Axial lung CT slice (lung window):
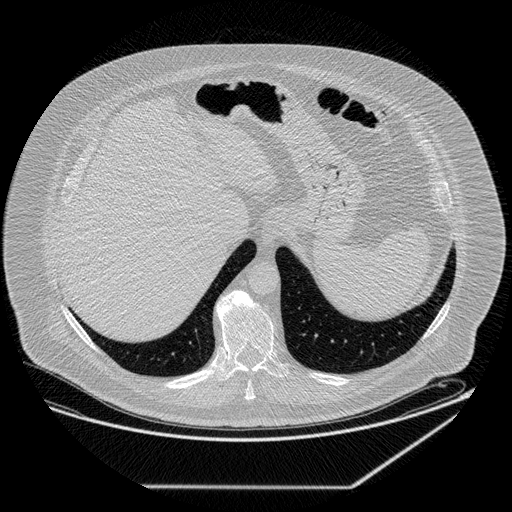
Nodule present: no